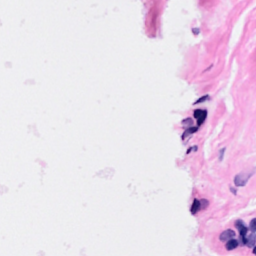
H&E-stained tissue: Breast